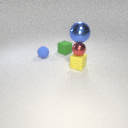
small yellow rubber cube below small red metal sphere